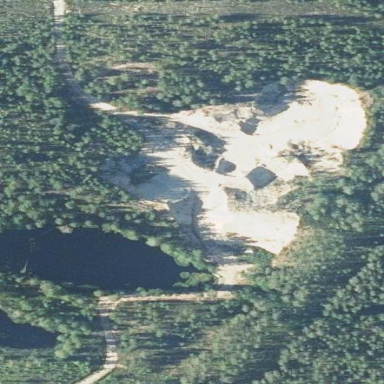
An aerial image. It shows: Quarry area.